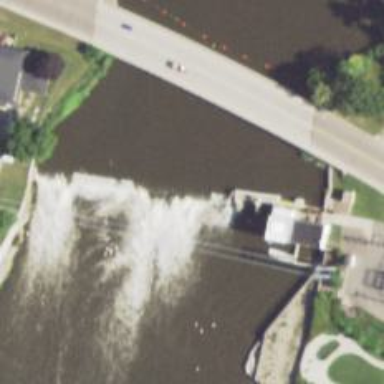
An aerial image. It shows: Weir along the waterway.